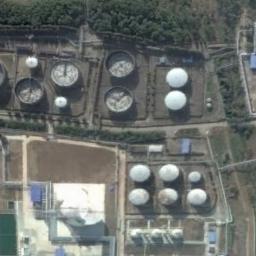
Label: storage_tank